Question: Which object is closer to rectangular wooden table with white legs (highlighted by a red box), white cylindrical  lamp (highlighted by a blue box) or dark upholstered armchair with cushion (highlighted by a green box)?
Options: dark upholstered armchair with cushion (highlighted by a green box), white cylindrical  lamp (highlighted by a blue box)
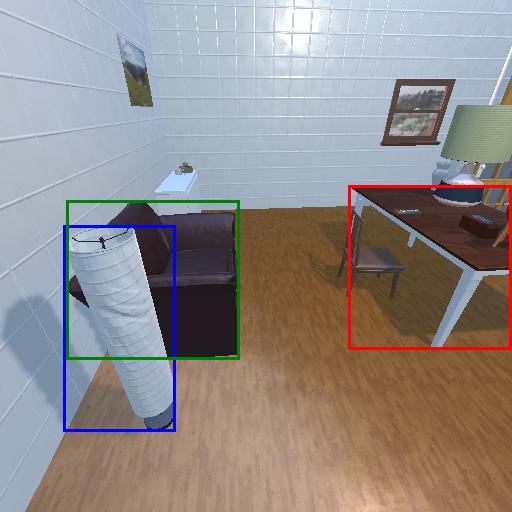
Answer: dark upholstered armchair with cushion (highlighted by a green box)